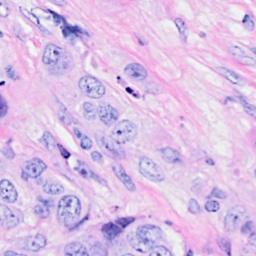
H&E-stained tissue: Breast